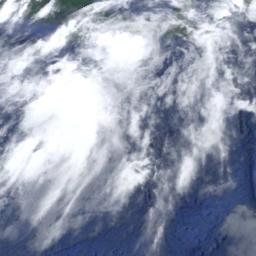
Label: cloud